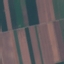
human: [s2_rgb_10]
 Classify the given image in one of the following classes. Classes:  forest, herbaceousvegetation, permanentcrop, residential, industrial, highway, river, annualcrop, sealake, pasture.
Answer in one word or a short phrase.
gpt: AnnualCrop